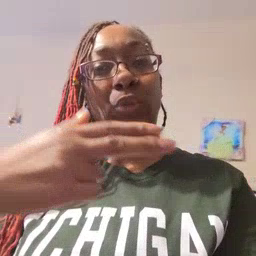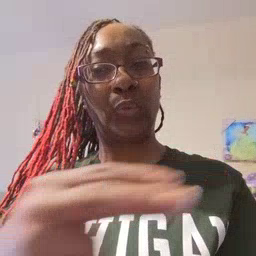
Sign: scissors